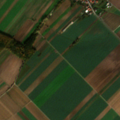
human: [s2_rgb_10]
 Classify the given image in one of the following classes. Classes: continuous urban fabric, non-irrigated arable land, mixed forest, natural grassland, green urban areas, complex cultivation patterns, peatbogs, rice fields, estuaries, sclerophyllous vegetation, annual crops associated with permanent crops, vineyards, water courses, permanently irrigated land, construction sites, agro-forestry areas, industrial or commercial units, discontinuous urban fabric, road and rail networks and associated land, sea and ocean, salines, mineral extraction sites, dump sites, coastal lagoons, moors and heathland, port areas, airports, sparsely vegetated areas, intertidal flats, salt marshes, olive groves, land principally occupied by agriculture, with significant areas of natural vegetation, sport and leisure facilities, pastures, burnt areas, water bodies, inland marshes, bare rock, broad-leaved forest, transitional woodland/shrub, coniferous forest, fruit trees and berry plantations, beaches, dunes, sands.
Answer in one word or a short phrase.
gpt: discontinuous urban fabric, non-irrigated arable land, mixed forest